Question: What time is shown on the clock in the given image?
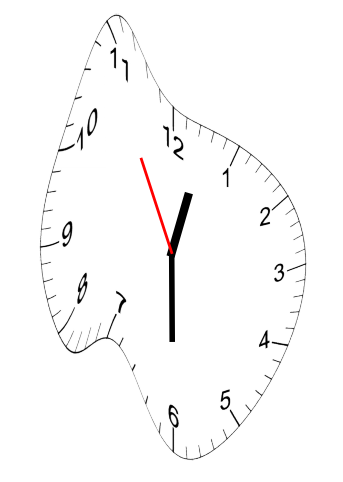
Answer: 12:29:55